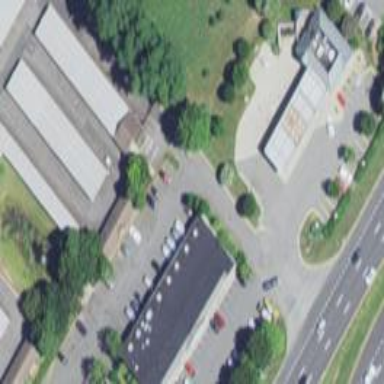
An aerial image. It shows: Retail building.